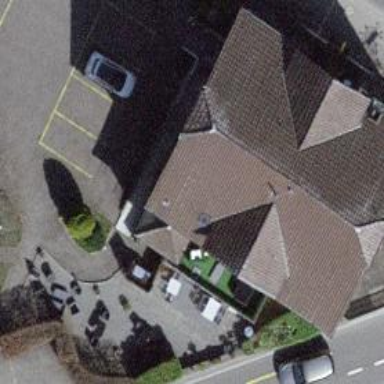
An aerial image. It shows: Restaurant.